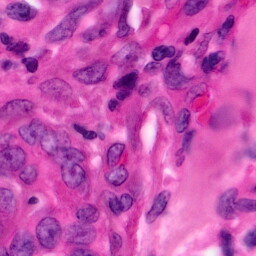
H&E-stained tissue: Pancreatic